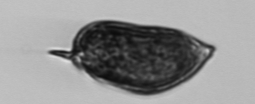
Label: Prorocentrum_micans